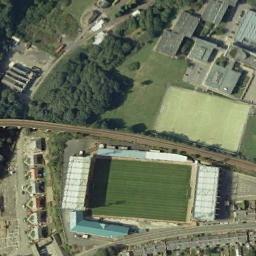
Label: stadium